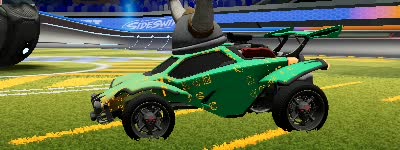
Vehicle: octane